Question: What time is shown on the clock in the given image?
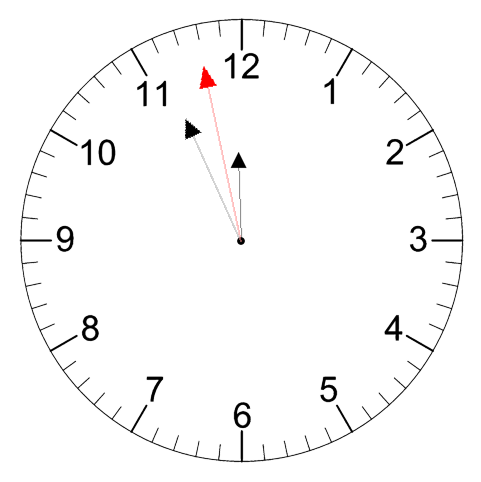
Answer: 11:55:58